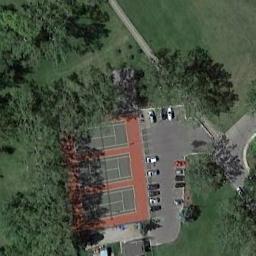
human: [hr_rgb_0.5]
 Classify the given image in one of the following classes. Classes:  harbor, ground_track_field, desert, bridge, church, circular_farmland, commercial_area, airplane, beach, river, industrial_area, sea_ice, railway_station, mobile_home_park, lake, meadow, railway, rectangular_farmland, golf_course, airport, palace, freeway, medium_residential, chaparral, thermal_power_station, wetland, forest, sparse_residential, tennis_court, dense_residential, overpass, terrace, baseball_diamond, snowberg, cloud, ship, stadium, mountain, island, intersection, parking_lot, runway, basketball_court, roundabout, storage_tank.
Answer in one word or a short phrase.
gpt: tennis_court